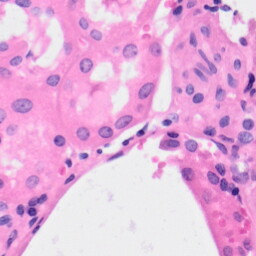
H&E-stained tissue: Kidney